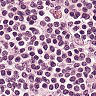
Metastatic tissue present: no